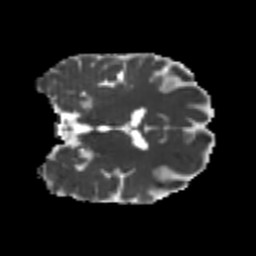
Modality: MD
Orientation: coronal
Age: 20
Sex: female
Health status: healthy
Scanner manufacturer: philips
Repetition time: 7.388 s
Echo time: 0.08599 s